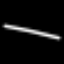
Label: line